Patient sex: F
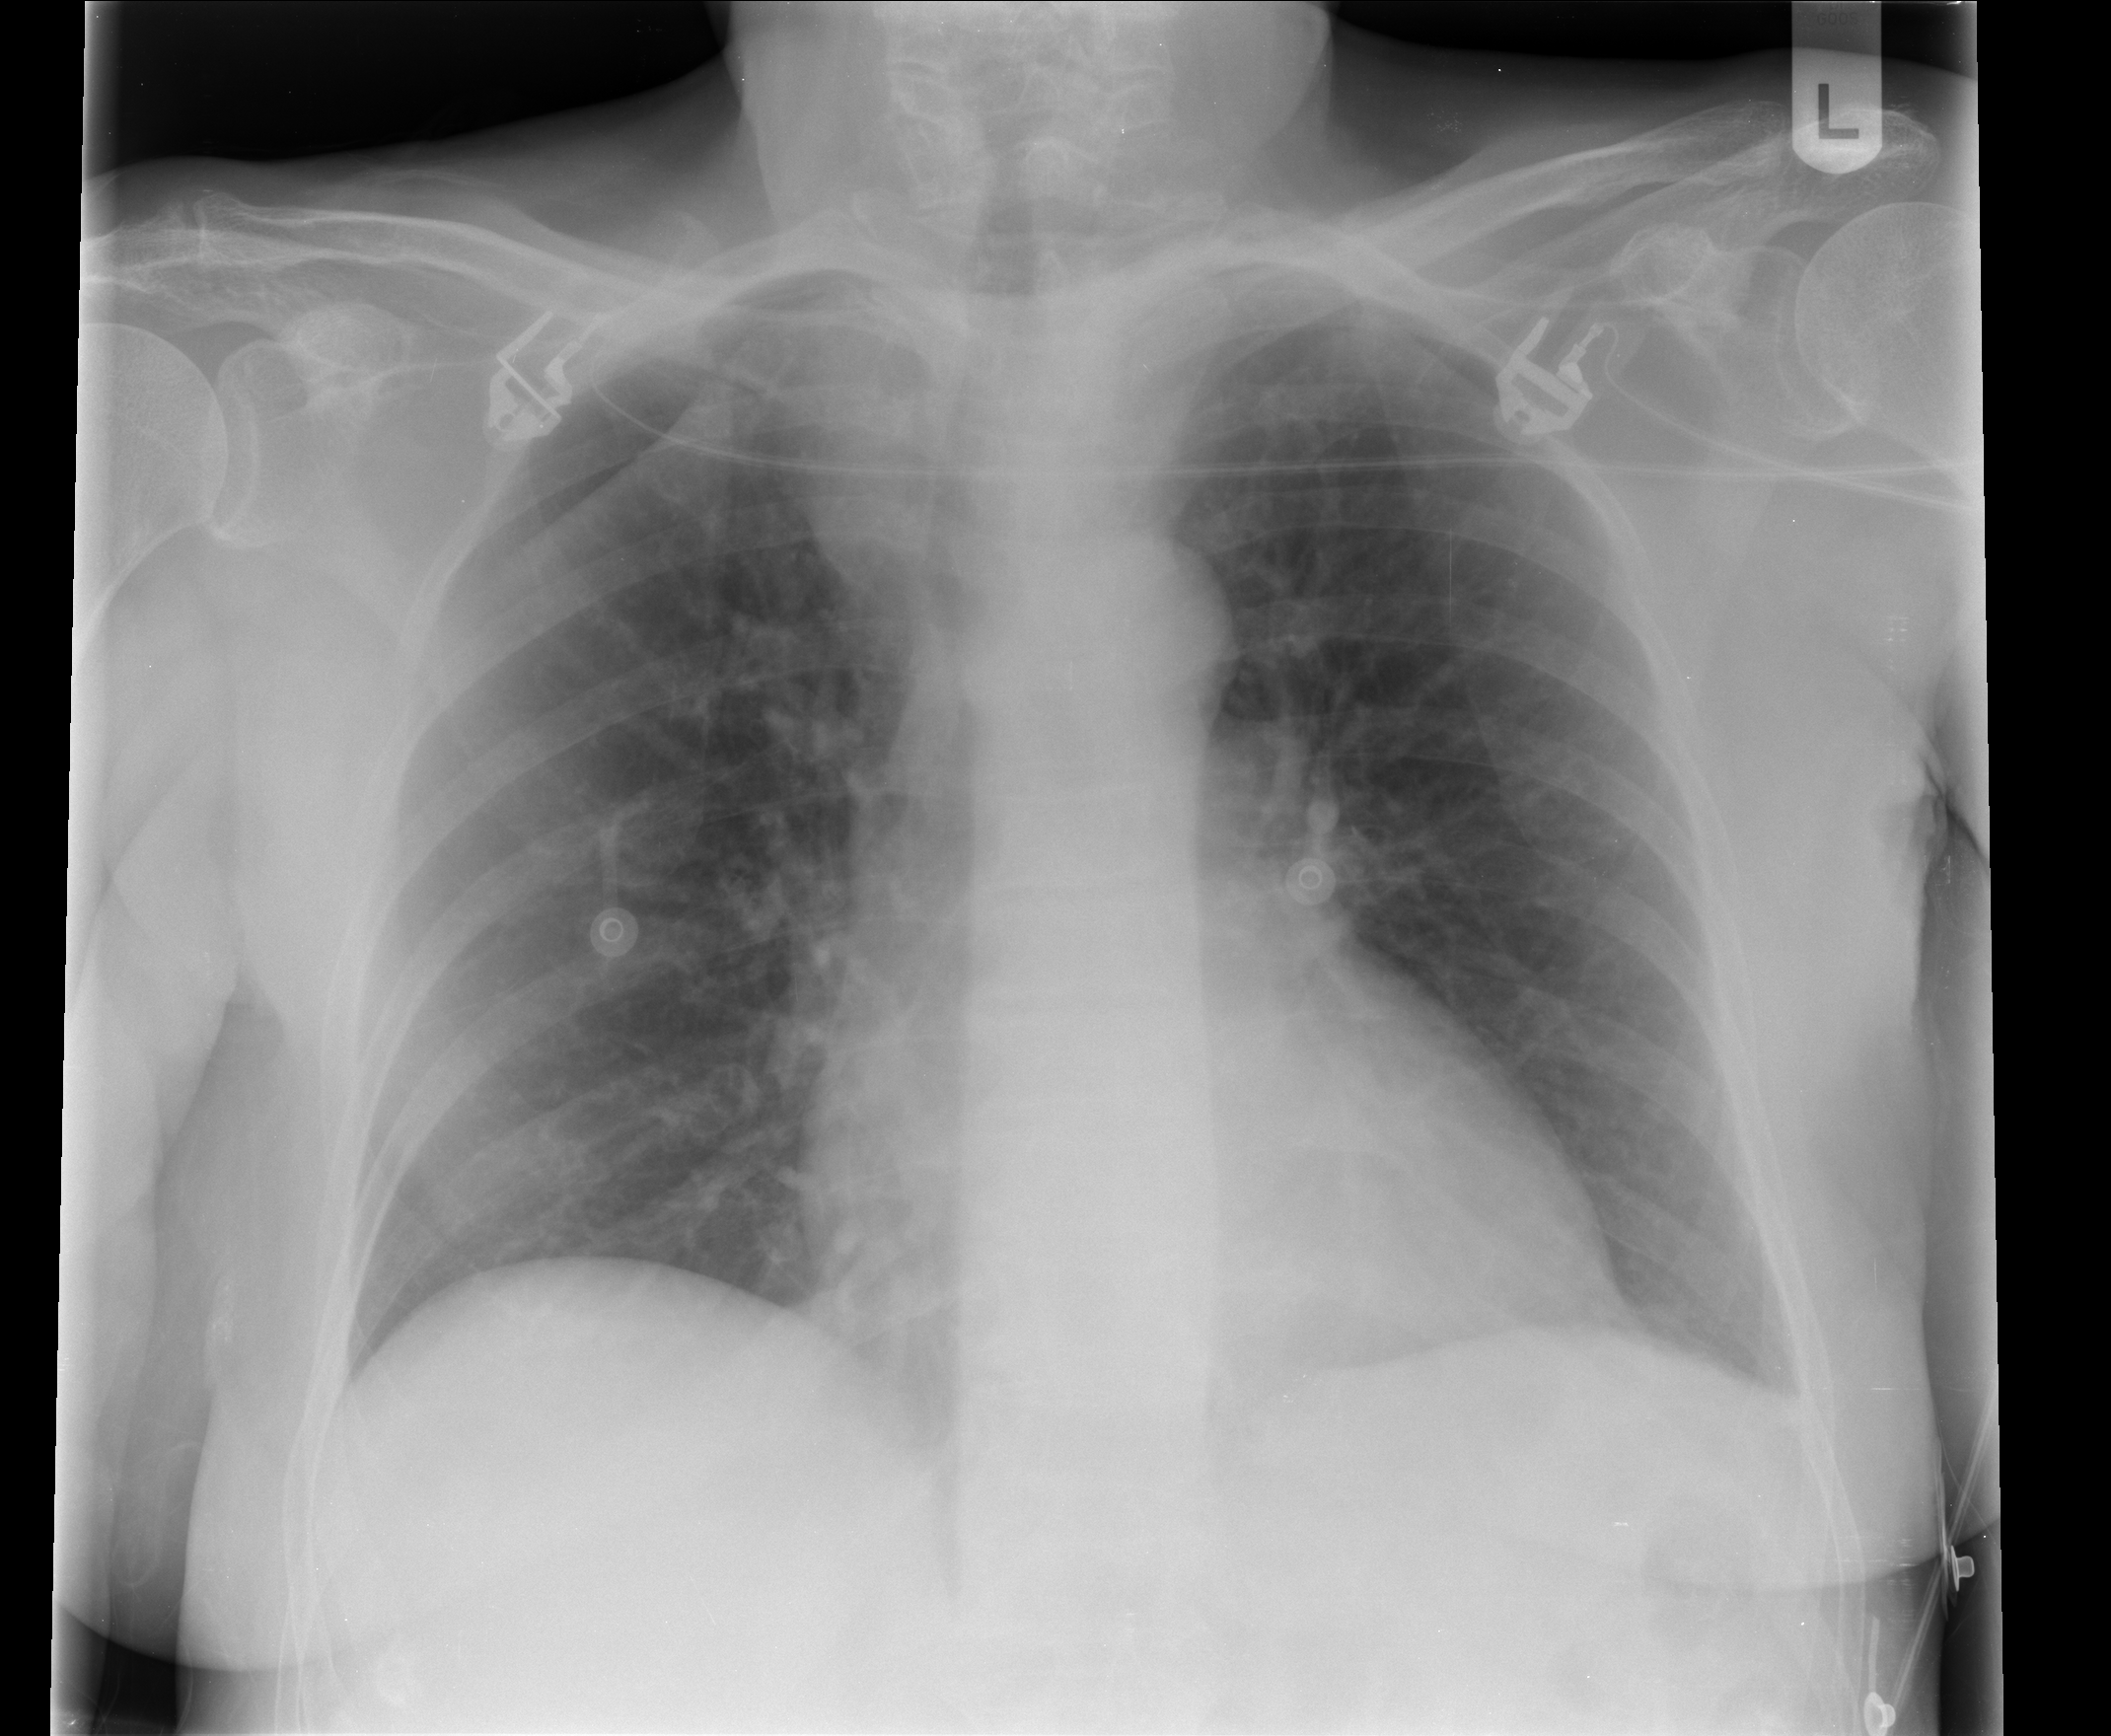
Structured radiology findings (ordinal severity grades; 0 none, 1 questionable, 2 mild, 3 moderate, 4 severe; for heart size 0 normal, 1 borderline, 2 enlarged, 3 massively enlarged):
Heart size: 1
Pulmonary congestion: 2
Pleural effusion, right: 0
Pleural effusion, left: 0
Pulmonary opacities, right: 0
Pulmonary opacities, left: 0
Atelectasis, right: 0
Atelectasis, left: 0